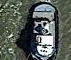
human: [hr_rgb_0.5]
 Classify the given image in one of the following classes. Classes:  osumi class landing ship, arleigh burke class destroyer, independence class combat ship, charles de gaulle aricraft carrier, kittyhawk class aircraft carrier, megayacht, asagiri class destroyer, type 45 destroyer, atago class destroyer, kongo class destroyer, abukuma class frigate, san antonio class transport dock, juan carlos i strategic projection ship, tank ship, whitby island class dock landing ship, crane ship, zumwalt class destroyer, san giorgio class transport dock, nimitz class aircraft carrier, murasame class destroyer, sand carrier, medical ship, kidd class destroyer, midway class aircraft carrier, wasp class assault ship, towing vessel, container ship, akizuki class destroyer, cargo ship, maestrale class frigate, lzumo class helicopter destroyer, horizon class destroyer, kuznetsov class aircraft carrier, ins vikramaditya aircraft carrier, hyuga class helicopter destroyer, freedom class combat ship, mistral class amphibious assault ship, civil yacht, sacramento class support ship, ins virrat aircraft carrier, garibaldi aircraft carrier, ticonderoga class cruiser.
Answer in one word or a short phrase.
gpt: Towing vessel